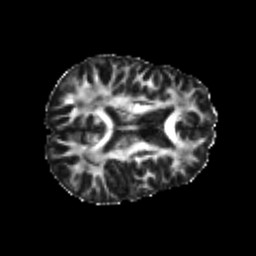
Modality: FA
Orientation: axial
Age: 22
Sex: male
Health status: healthy
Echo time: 0.074 s